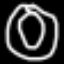
Label: donut